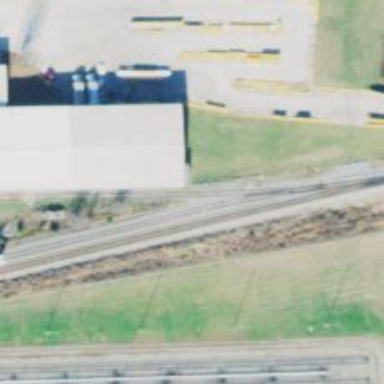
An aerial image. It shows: Rail spur service for lumber transportation.